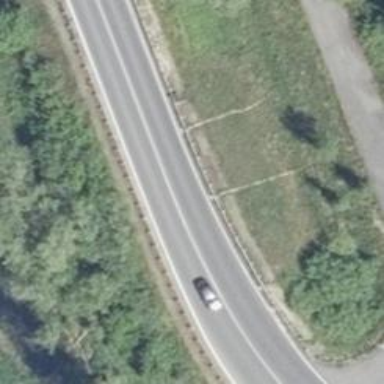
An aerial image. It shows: Asphalt trunk link motorroad.